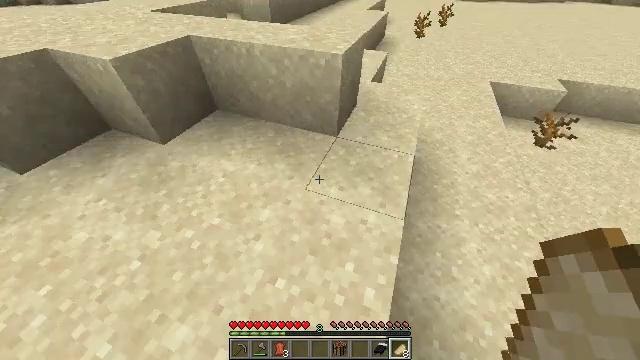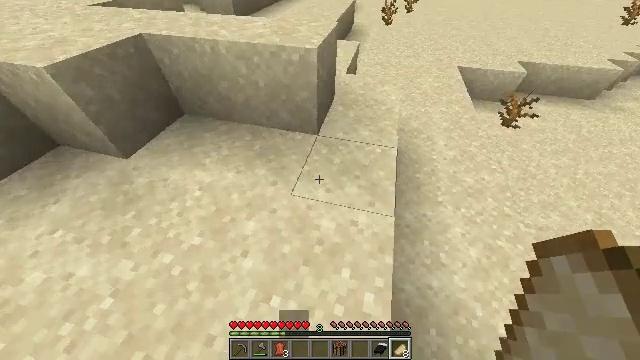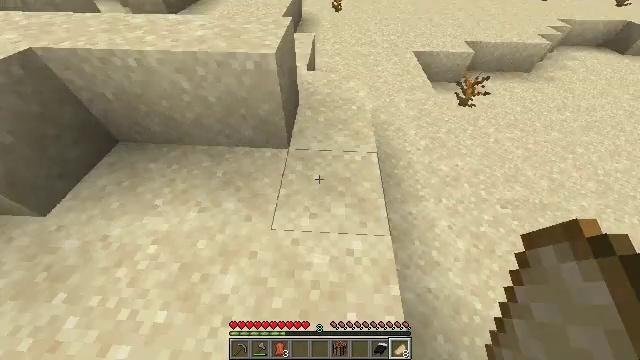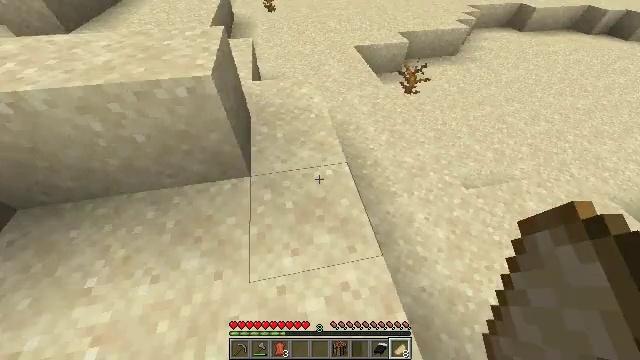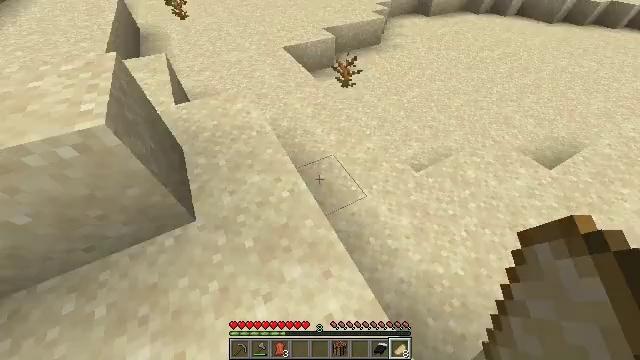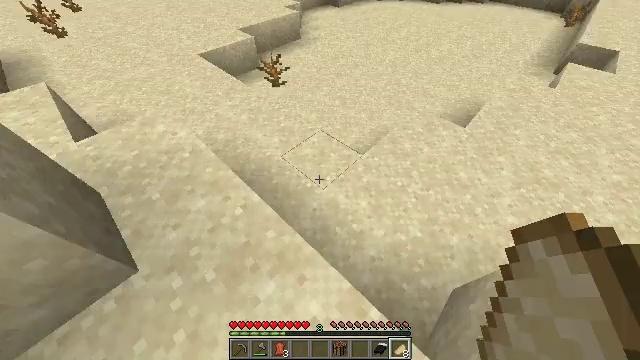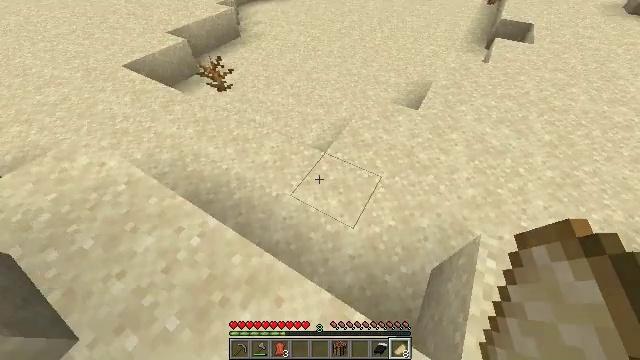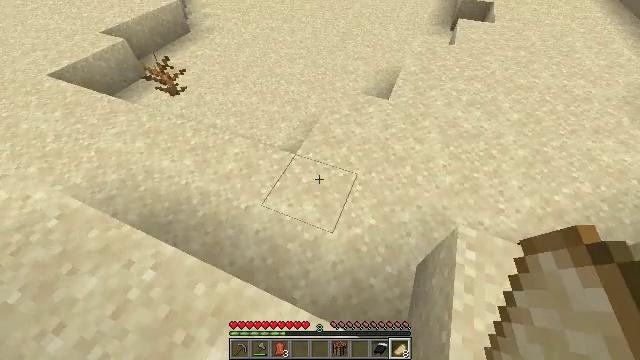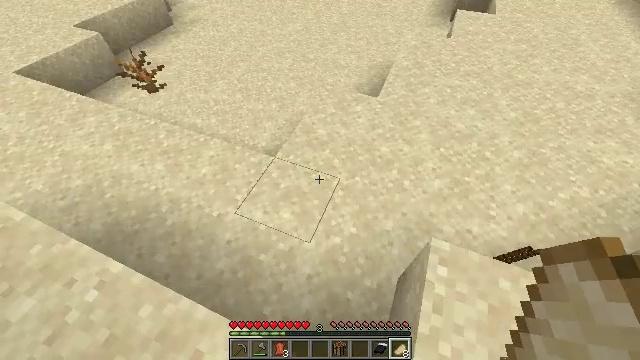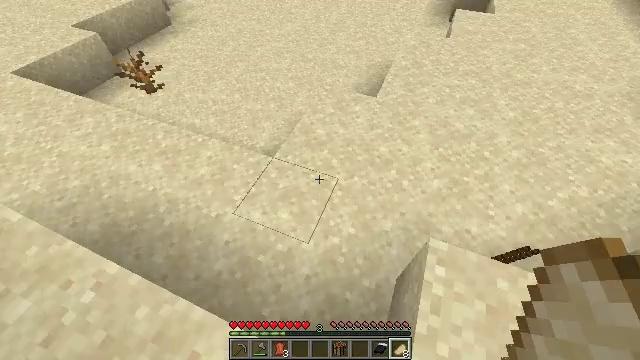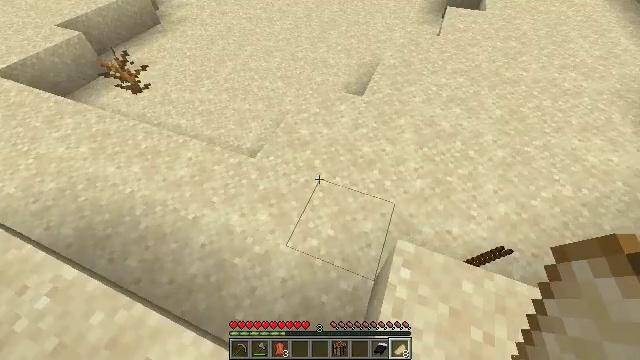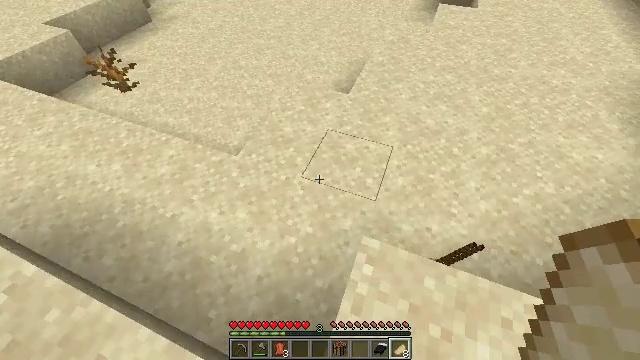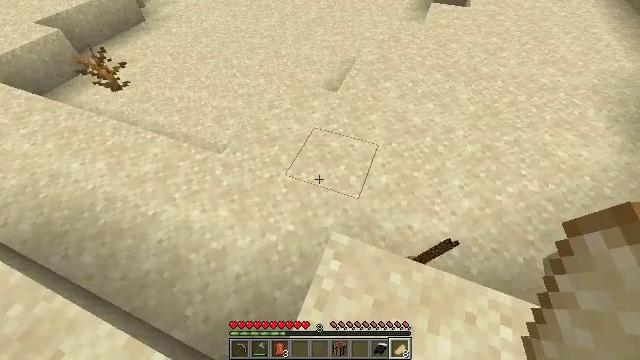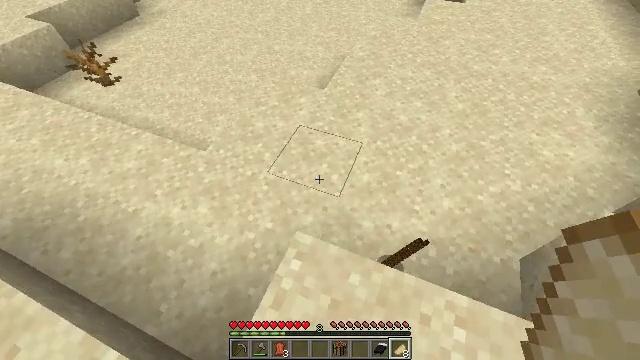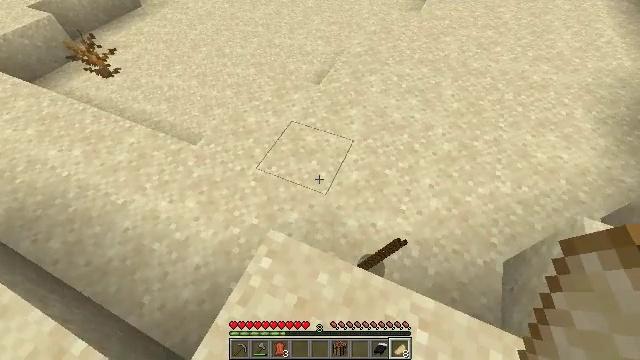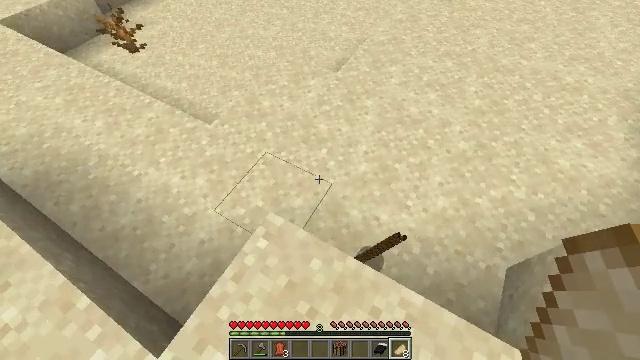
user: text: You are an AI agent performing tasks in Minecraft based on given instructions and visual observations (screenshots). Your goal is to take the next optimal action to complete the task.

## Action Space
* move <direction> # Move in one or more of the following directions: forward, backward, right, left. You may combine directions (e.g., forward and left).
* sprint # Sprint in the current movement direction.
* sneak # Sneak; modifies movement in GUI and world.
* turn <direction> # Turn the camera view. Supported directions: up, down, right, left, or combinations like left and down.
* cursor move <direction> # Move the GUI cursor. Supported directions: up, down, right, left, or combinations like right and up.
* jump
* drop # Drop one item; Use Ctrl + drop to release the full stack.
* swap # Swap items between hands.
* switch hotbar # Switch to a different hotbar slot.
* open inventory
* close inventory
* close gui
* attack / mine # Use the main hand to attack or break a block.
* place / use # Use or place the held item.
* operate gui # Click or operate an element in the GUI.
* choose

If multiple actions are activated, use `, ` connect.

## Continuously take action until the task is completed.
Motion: motion action
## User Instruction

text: Mine the dead bush in the desert.
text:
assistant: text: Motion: move forward, turn right and down
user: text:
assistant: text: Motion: move forward, turn right and down
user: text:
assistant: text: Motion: move forward, turn right
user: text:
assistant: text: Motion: move forward and move right, turn right
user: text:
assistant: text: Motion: move right, turn right
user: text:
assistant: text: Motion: move right, turn right
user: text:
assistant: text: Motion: move right, turn right
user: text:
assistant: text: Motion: move right
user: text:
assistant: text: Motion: move right
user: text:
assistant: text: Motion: move right
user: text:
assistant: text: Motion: move right
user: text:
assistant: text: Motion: move right
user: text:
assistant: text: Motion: move right
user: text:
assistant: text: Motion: move right, turn left and down
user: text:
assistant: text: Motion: turn left and down
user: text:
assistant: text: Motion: turn left and down
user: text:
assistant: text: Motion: turn down
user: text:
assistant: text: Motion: no_op
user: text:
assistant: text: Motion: no_op
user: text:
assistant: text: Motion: no_op
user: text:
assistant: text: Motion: no_op
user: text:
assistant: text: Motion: no_op
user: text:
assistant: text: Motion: open inventory
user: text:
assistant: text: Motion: open inventory
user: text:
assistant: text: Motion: open inventory
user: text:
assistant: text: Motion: no_op
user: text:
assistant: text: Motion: no_op
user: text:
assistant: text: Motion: no_op
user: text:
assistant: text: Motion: no_op
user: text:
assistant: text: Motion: no_op